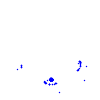
Particle: pion